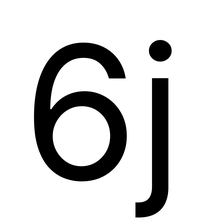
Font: Inter_Regular